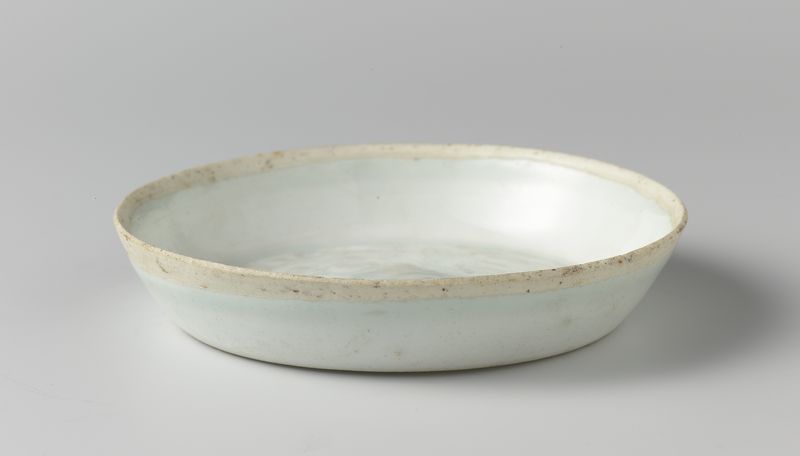
Titel: Qingbai bakje
Standort: Amsterdam
Institution: Rijksmuseum
Schlagwörter: weiß, schale, schüssel, teller, flach, rund, keramik, ton, hellblau, rand, foto, gefäß, schälchen, napf, goldrand, kunsthandwerk, trinkschale, glasiert, glasur, behälter, sprenkel, getöpfert, wasserschale, gelber rand, waschschale, tiefer teller, töperei, weiße schale